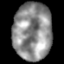
Tissue: lung
Cell type: Epithelial cells
Senescence score: 0.1917
Nuclear area (px): 2181
Mean DAPI intensity: 141.673